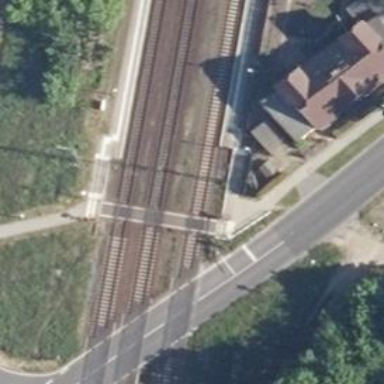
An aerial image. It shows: Platform edge at railway station.